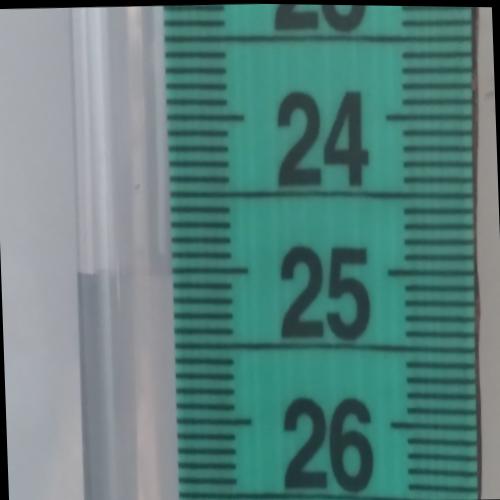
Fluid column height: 25.0 cm